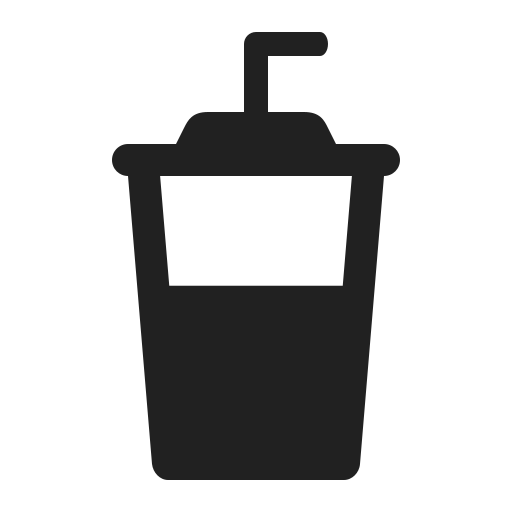
cup with straw high contrast